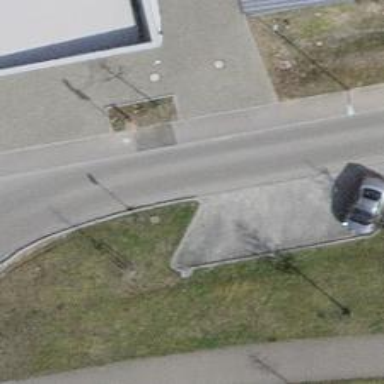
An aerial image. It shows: Parking area with parking spaces.